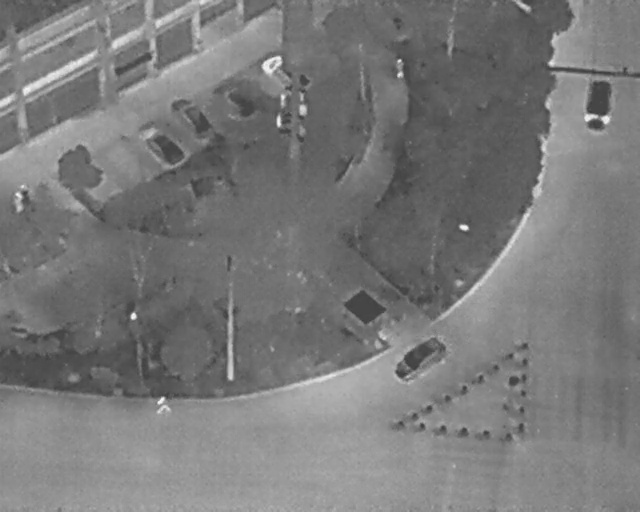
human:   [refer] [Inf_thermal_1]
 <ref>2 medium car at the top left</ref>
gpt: <box>[[21, 25, 29, 30, 140], [25, 19, 34, 25, 143]]</box>

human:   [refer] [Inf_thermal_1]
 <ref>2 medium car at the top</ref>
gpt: <box>[[32, 16, 40, 22, 135], [40, 10, 48, 17, 134]]</box>